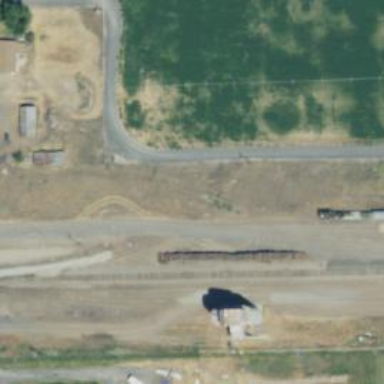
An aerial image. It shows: Railway track.